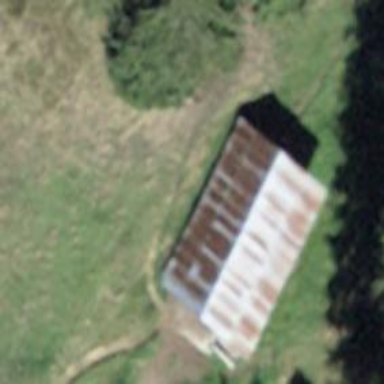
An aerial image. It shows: Farm auxiliary building.